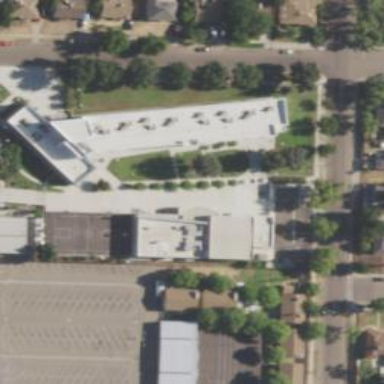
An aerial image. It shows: School.